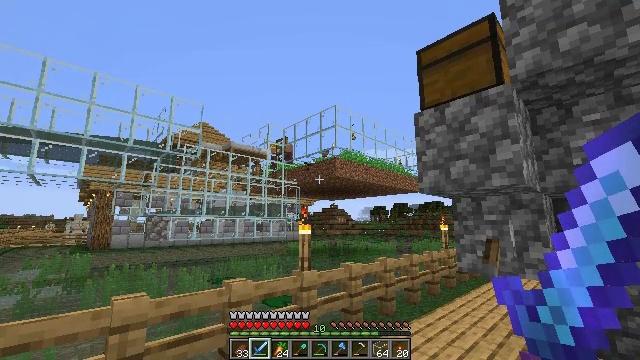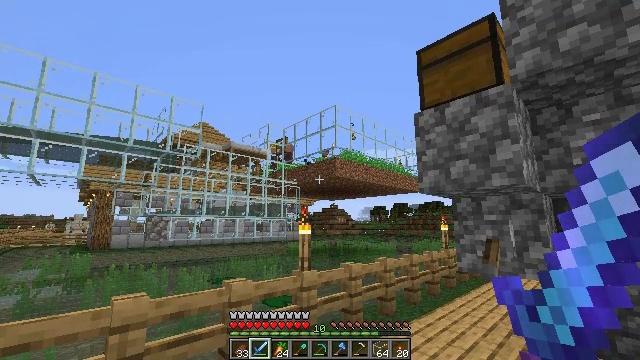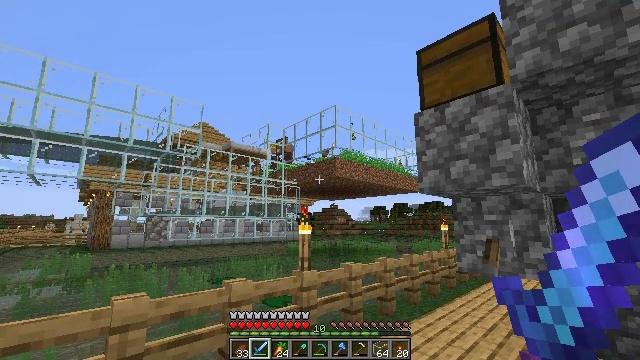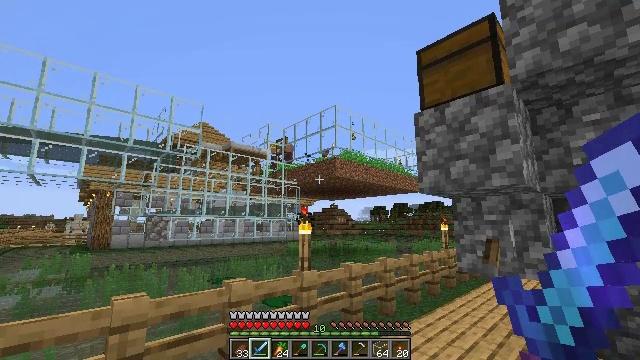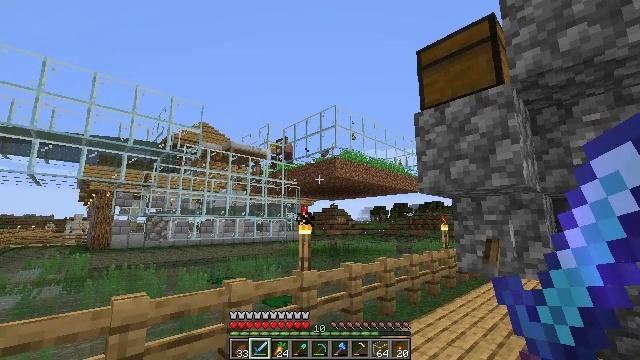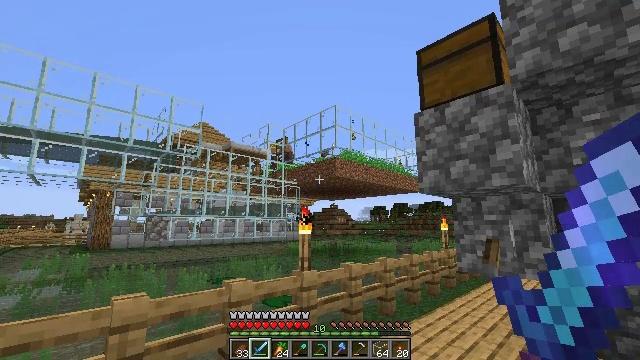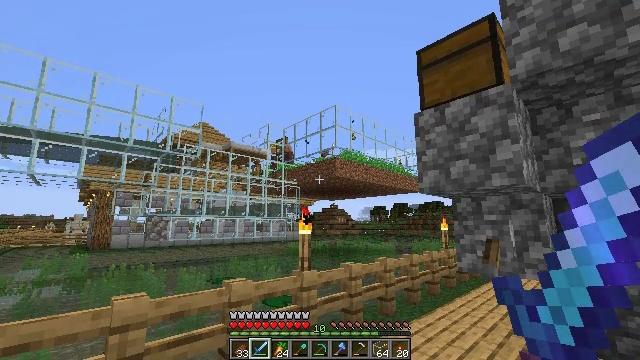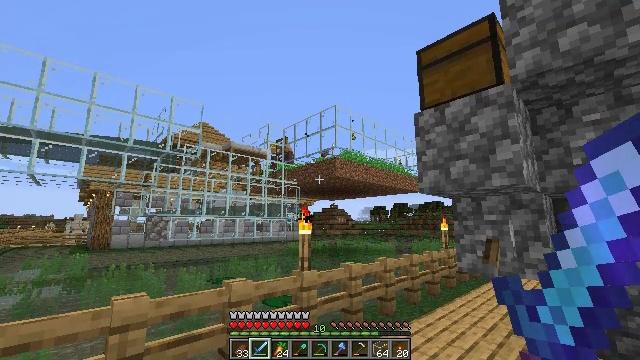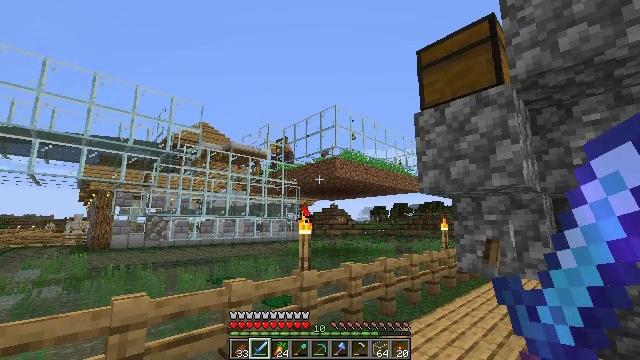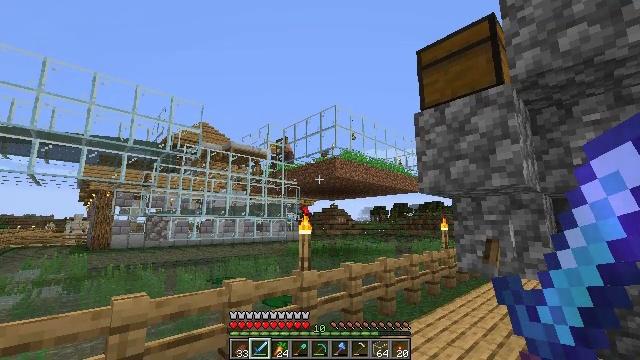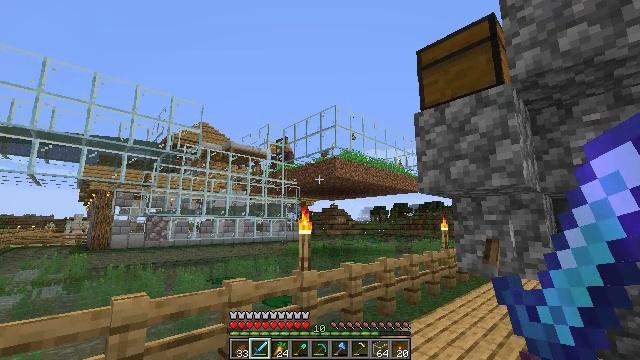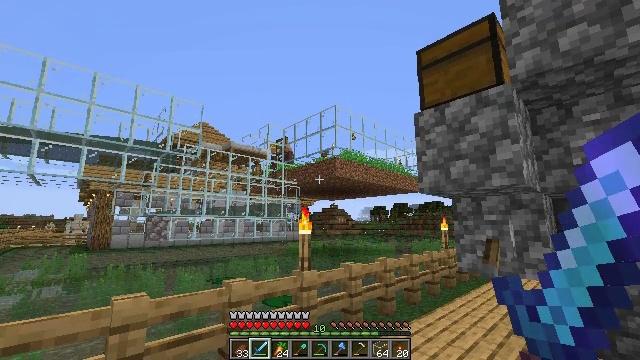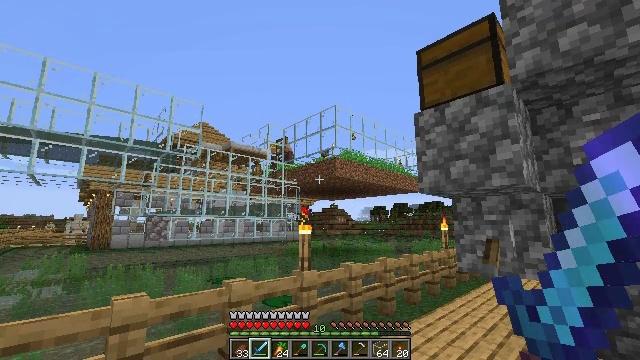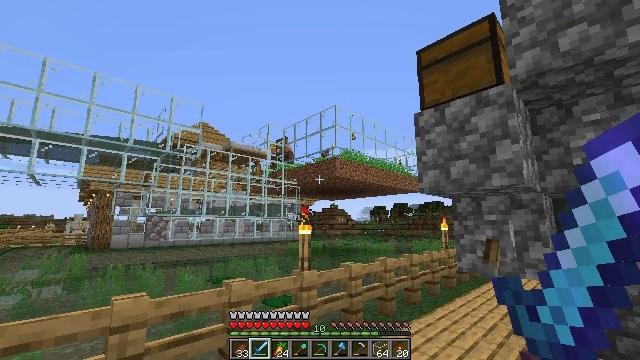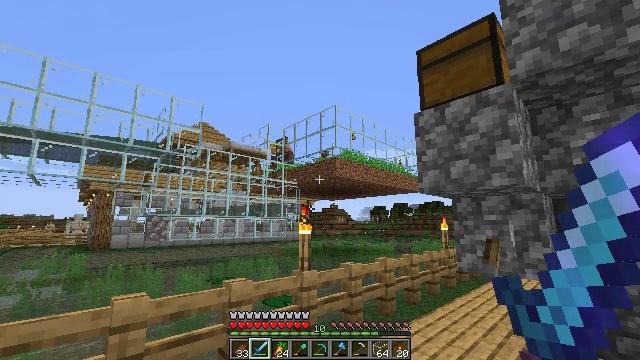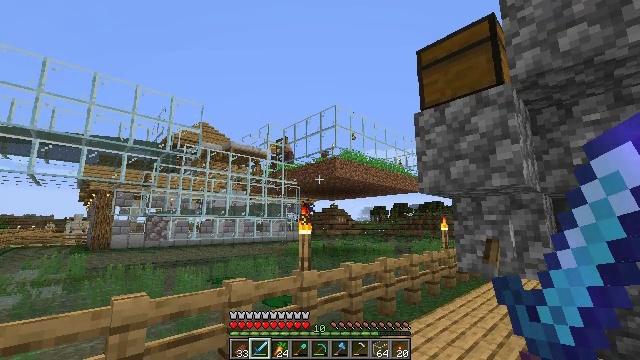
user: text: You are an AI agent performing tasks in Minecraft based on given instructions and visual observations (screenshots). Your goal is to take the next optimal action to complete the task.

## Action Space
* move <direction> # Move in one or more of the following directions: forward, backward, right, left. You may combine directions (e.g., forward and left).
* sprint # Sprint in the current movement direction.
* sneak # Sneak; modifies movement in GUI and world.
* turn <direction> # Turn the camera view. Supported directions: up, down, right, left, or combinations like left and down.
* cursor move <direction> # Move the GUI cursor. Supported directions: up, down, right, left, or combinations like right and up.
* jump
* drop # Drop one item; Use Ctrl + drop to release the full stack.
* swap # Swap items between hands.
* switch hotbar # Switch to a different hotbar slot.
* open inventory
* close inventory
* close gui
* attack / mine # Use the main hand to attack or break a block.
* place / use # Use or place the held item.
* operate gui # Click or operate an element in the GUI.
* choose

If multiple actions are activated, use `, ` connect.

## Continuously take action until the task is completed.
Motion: motion action
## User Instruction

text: craft item air
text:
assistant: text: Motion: no_op
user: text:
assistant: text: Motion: no_op
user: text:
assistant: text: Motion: no_op
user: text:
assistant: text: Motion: no_op
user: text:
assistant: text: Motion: no_op
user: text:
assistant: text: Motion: no_op
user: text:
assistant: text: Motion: no_op
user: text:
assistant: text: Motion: no_op
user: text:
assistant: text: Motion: no_op
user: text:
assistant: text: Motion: no_op
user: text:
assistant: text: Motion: no_op
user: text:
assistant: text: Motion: no_op
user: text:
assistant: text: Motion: no_op
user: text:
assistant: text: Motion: no_op
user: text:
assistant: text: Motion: no_op
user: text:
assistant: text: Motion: no_op
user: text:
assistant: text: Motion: no_op
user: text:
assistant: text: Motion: no_op
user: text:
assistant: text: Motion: no_op
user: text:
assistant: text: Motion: no_op
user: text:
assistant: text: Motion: no_op
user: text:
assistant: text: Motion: no_op
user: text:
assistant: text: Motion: no_op
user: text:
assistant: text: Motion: no_op
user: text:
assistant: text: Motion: no_op
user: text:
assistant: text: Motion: no_op
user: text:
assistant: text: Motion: no_op
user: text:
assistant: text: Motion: no_op
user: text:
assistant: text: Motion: no_op
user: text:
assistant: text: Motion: no_op